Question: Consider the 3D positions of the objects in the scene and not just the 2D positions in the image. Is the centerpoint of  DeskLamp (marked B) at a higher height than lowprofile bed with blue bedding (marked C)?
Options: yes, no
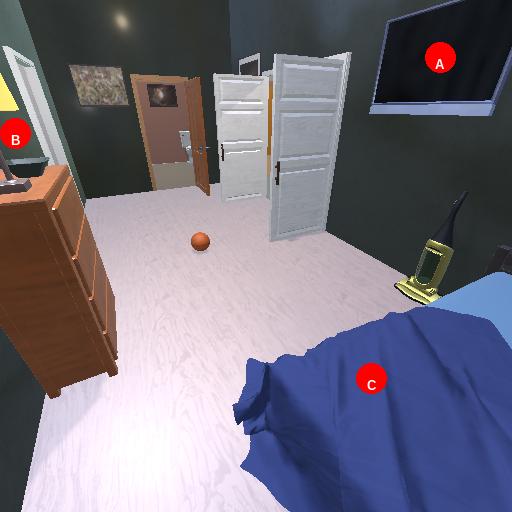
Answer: yes